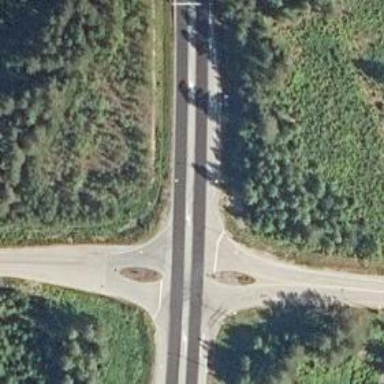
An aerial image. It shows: Primary road with asphalt surface.